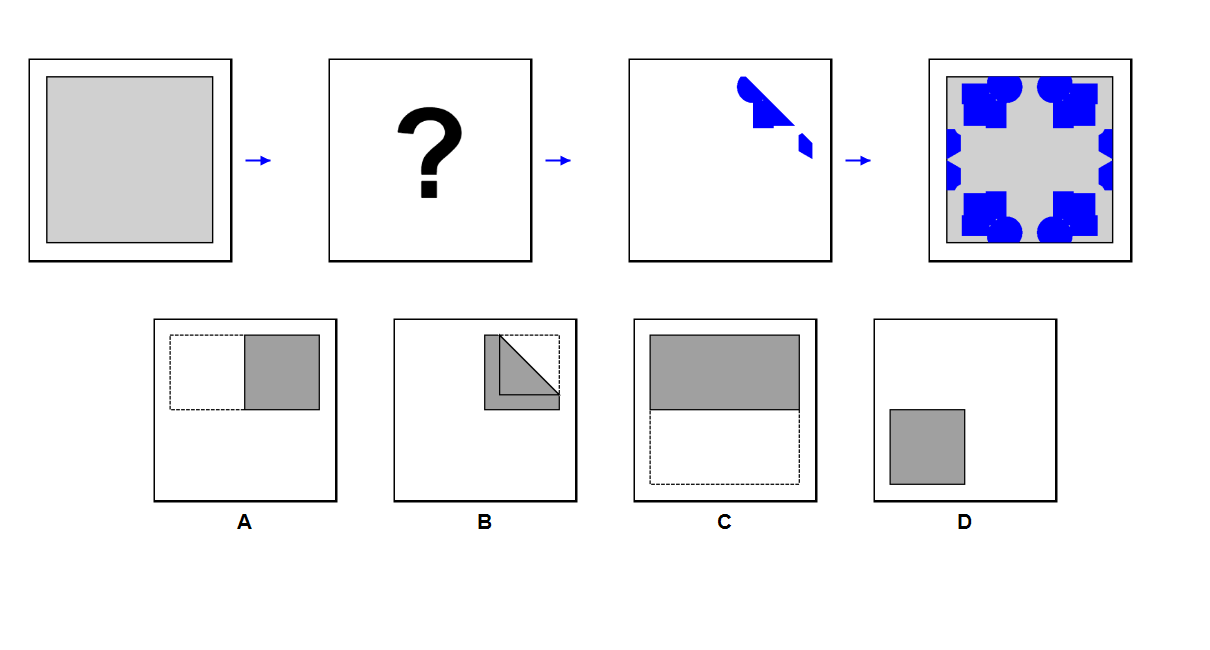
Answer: D